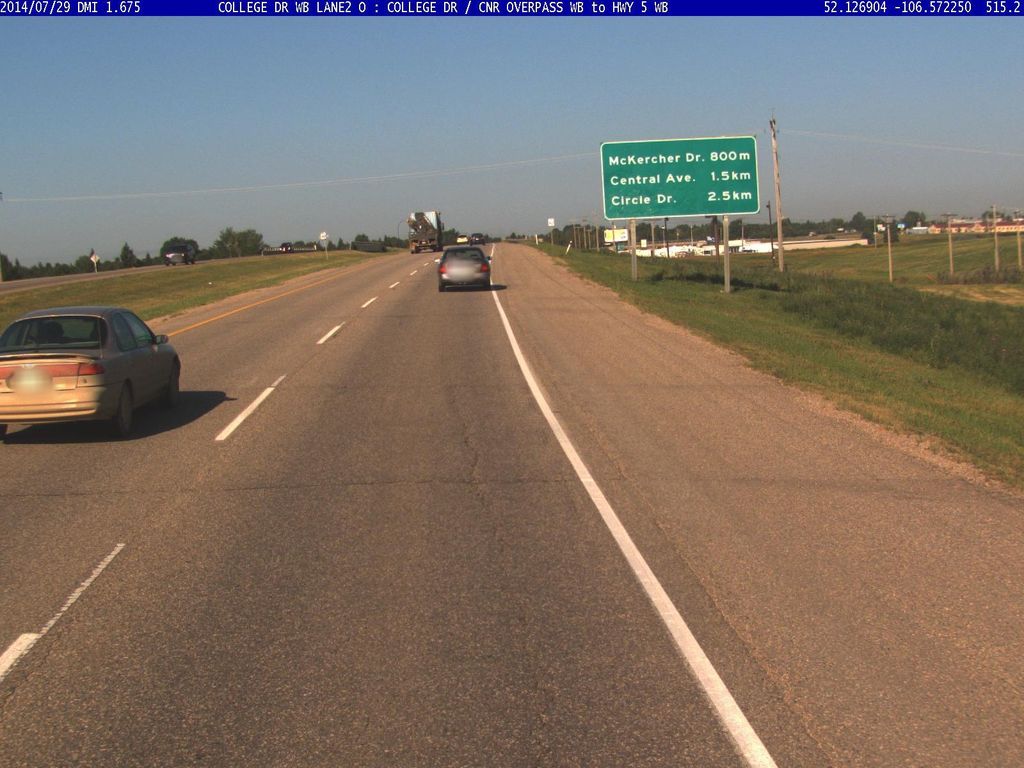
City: saskatoon